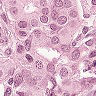
Metastatic tissue present: yes